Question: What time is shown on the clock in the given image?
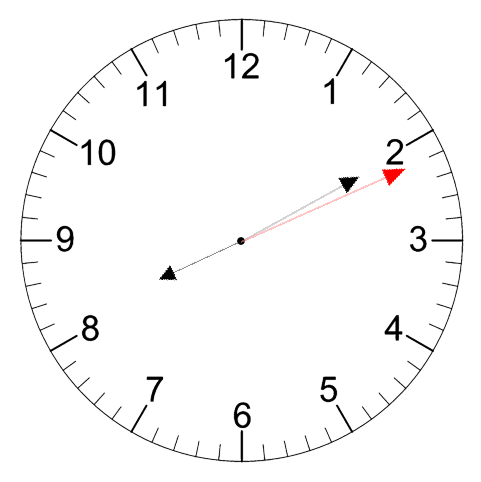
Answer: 08:10:11